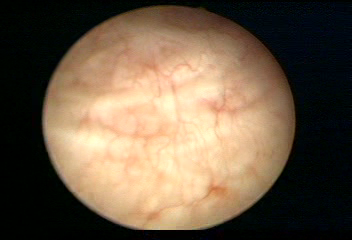
Modality: WLC
Class: Normal mucosa
Bladder cancer association: No